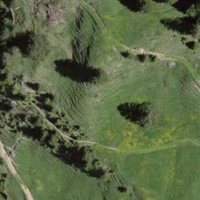
EUNIS habitat code: 24
Species observed at this site:
Cephalanthera longifolia